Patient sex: F
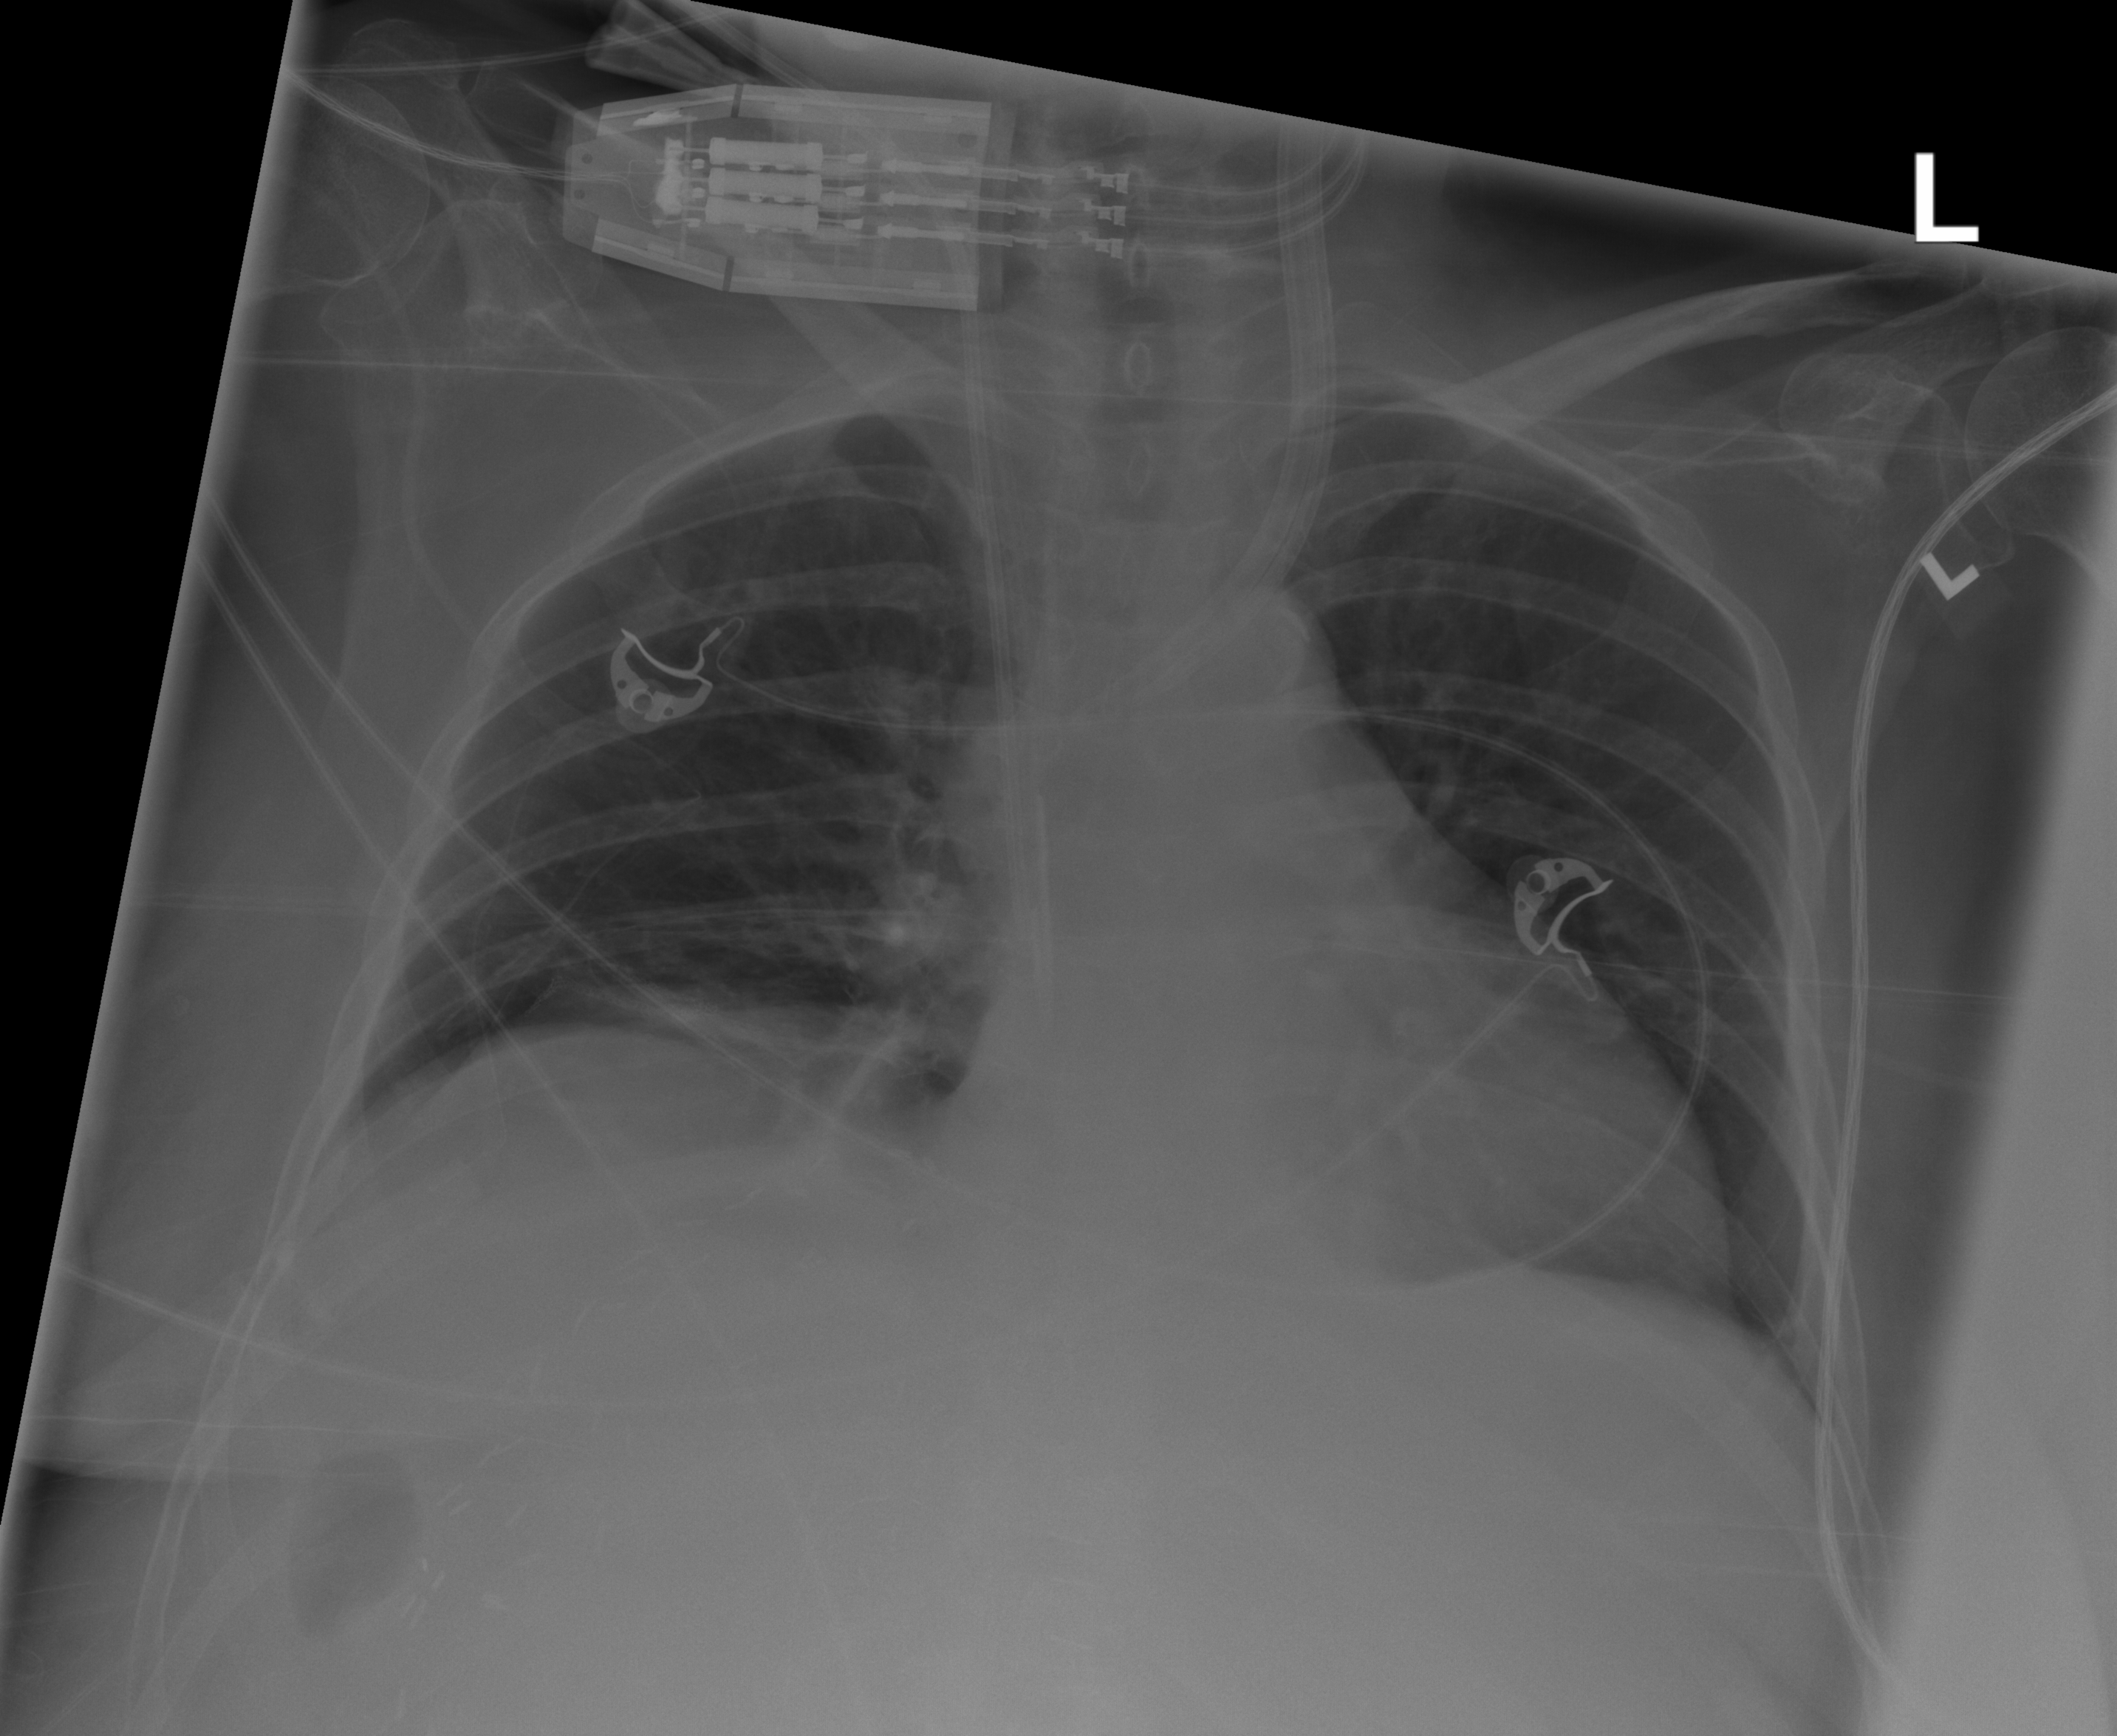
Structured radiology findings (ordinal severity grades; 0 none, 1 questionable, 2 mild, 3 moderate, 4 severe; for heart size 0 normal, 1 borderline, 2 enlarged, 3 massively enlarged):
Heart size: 2
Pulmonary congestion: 0
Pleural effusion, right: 0
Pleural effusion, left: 0
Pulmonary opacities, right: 0
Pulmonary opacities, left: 0
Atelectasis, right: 2
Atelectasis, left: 0